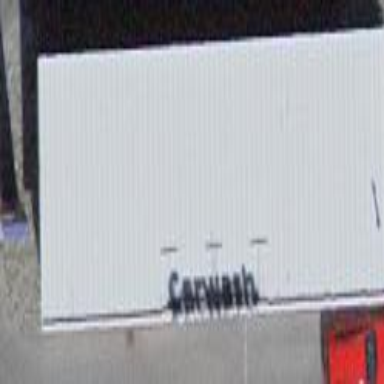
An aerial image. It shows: Car wash facility.